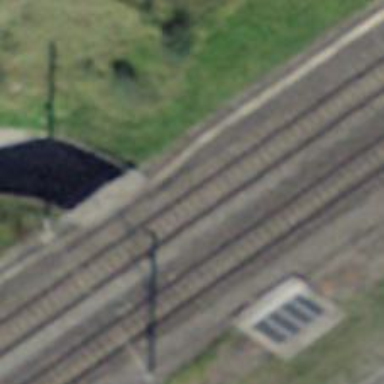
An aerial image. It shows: Railway bridge with electrified contact lines.